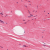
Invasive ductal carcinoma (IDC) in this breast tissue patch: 0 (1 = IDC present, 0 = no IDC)